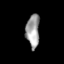
Tissue: skin
Cell type: Epithelial cells
Senescence score: 0.283
Nuclear area (px): 440
Mean DAPI intensity: 157.305